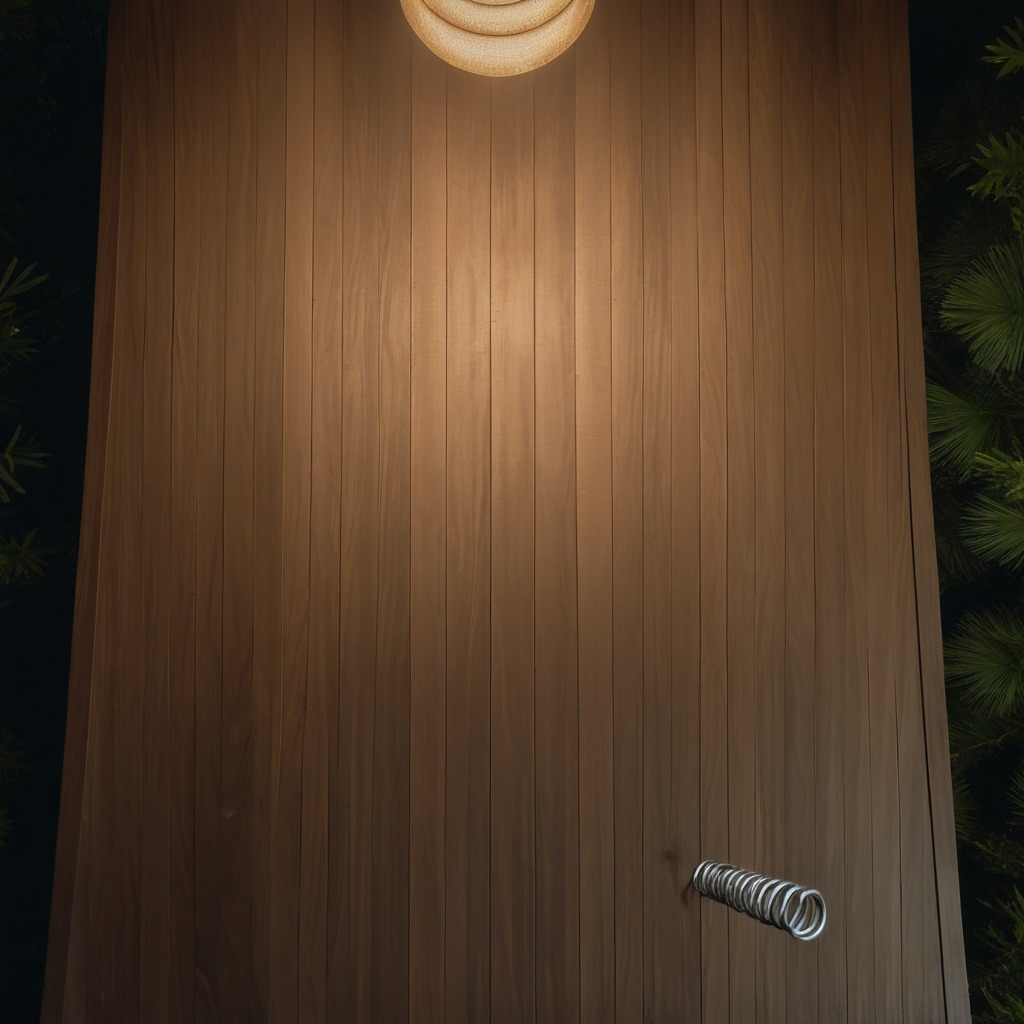
A coiled metal spring lies on a wooden table inside a jungle field workshop tent at night.